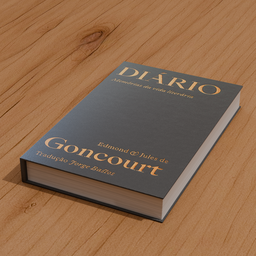
Label: tools